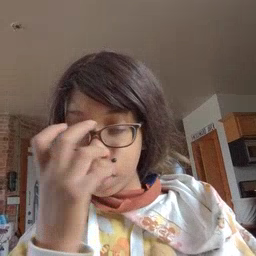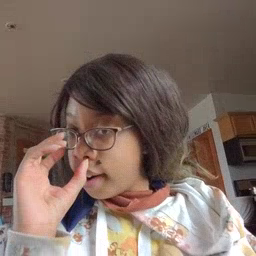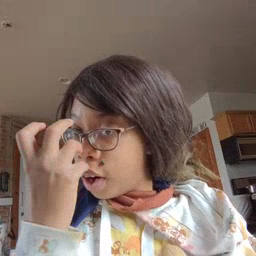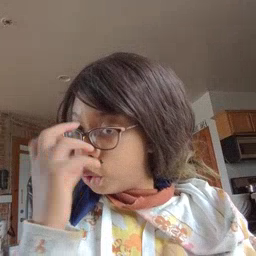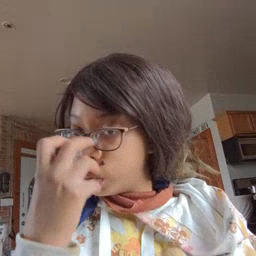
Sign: clown